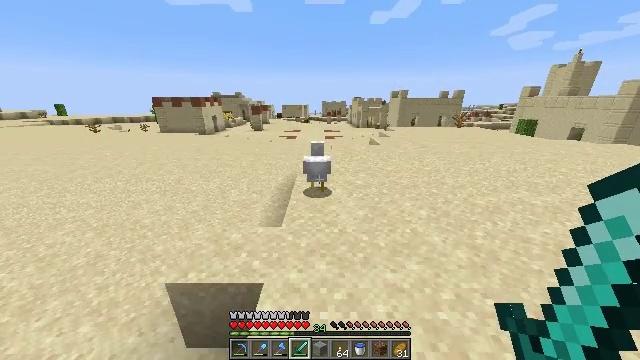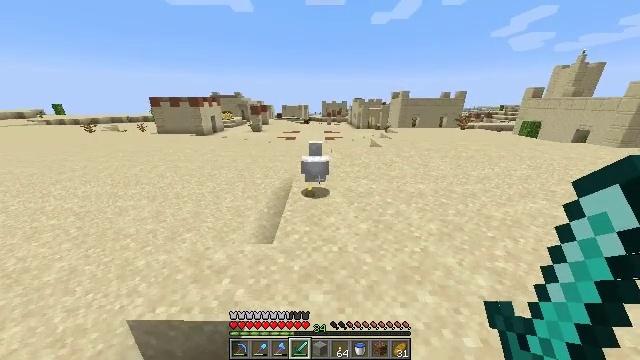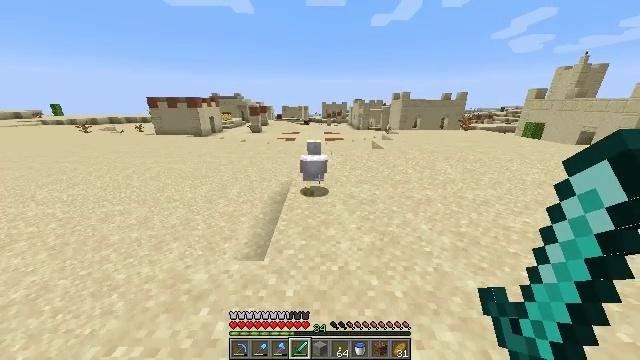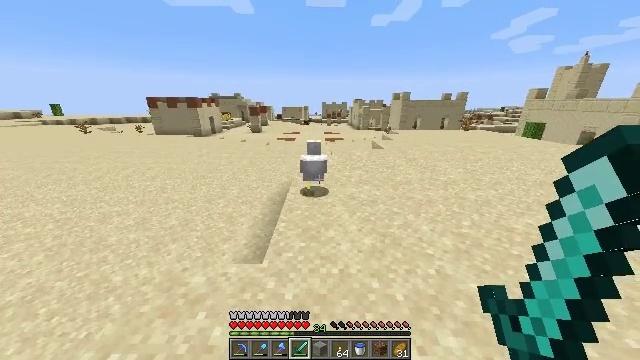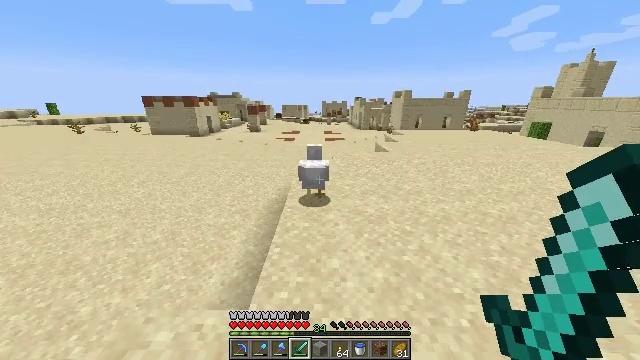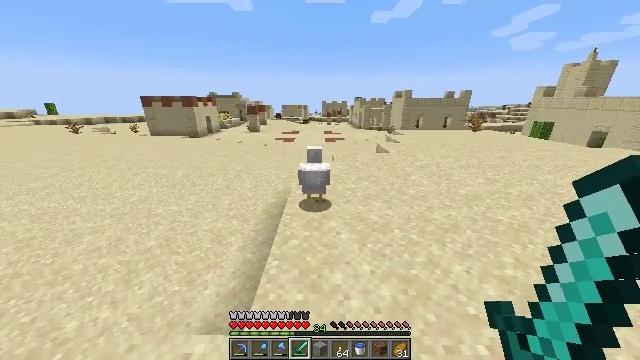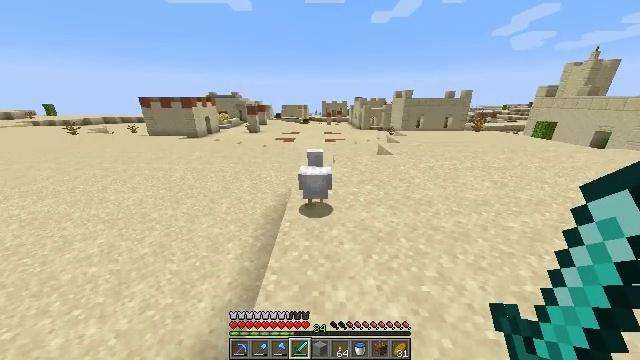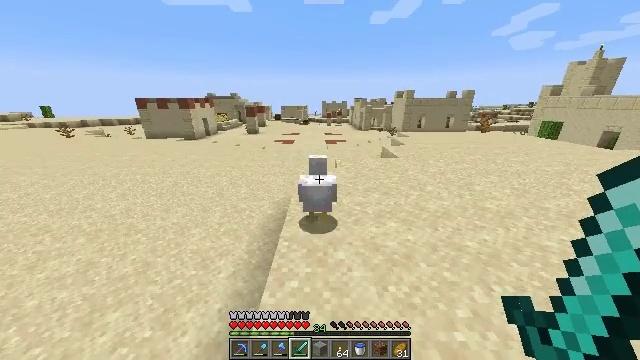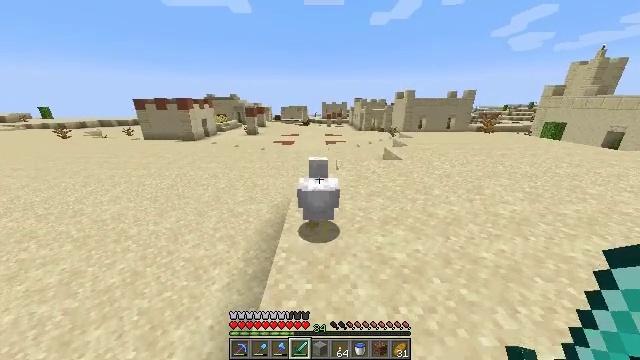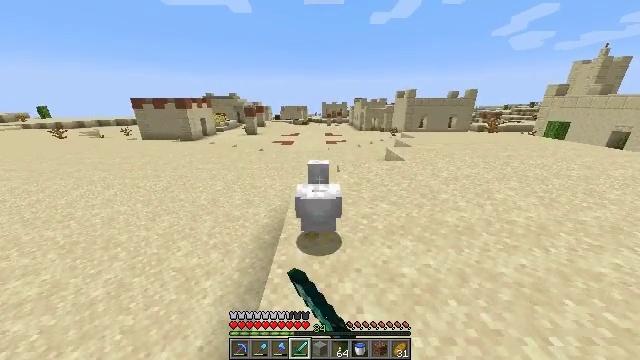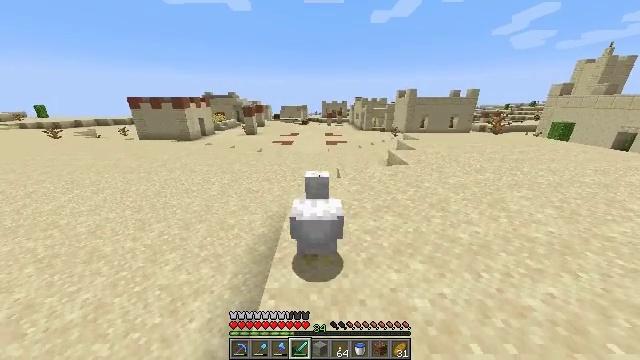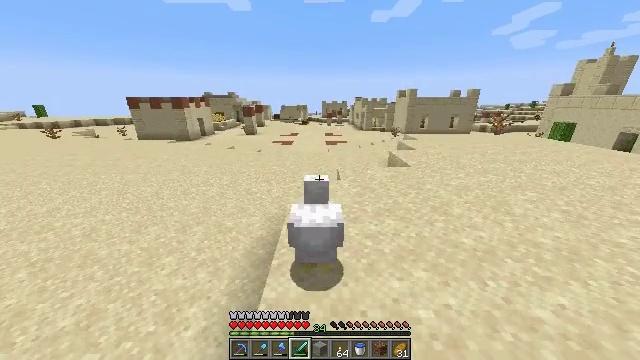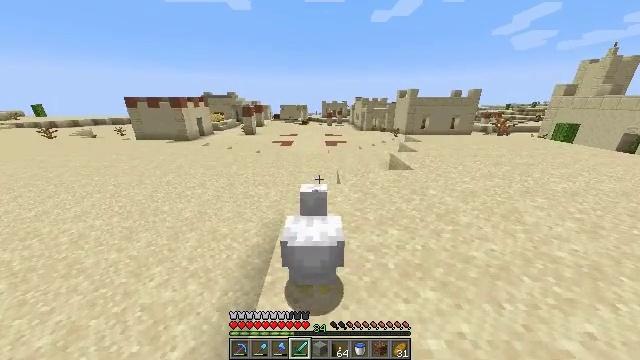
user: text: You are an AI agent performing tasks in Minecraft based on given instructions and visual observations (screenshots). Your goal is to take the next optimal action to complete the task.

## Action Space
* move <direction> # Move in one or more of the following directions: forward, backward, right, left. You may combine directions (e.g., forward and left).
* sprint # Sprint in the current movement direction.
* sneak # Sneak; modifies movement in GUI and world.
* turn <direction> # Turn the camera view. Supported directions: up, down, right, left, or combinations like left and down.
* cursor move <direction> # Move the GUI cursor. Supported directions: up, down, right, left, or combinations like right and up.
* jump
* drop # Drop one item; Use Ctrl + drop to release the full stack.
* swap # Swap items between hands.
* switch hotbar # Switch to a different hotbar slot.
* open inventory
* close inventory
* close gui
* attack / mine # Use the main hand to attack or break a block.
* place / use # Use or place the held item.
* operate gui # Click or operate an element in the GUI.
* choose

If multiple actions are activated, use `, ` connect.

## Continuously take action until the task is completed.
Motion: motion action
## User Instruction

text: Kill mobs.
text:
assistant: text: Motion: move forward, sprint
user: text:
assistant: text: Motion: move forward, sprint
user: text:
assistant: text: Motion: move forward, sprint
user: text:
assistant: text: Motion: move forward, sprint
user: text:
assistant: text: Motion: move forward, sprint
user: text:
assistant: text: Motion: move forward, sprint
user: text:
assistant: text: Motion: move forward, sprint
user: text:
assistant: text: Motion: move forward, sprint, attack / mine
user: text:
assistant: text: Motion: move forward, sprint, attack / mine
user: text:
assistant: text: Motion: move forward, sprint, attack / mine
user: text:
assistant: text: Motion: move forward, sprint
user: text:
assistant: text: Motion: move forward, sprint
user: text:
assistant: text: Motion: sprint, attack / mine